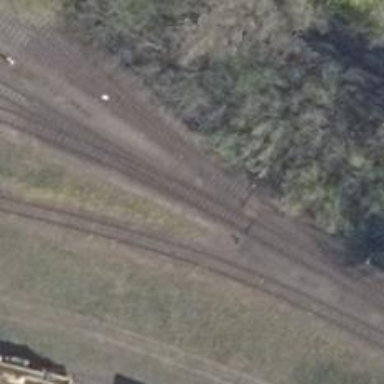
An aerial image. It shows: Railway switch.